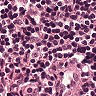
Metastatic tissue present: no